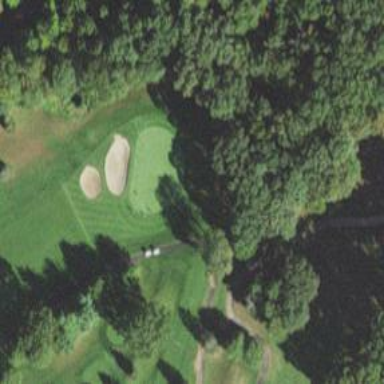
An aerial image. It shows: Golf hole.